Interaction volume radius: 5 \u00c5
Interaction volume height: 25 \u00c5
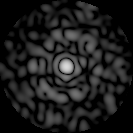
Disorder parameter: 0.8349